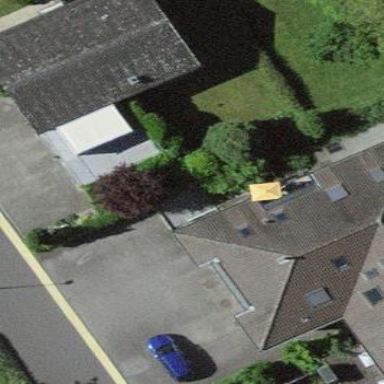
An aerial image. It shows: House with gabled roof that runs across the building.